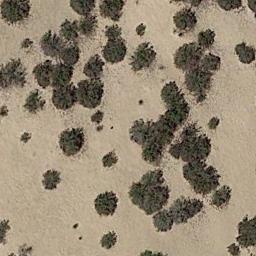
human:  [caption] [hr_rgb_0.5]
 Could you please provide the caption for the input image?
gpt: There are some bushes make up the chaparral on the desert .

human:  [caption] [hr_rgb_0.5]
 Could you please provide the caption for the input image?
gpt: There are clusters of lush trees in the desert .

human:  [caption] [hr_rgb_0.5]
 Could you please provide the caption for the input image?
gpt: Chaparral is distributed cluster by cluster on the sand .

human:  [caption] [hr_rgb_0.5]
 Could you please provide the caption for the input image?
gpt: Some disconnected chaparrals of different sizes grow in the desert .

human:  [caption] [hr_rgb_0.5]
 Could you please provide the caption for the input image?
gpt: The middle of the chaparral is dense .